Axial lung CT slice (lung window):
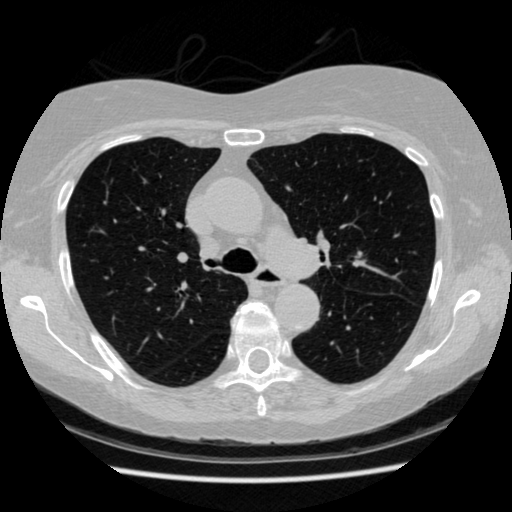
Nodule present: no